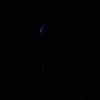
Label: space